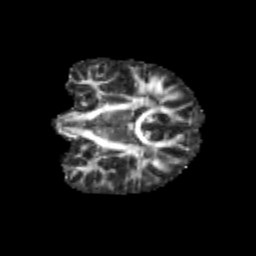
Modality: FA
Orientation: coronal
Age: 12
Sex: male
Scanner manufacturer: siemens
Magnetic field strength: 3 T
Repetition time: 3.8 s
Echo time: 0.07 s